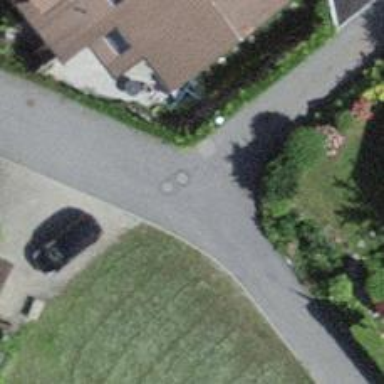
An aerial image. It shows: Residential road.